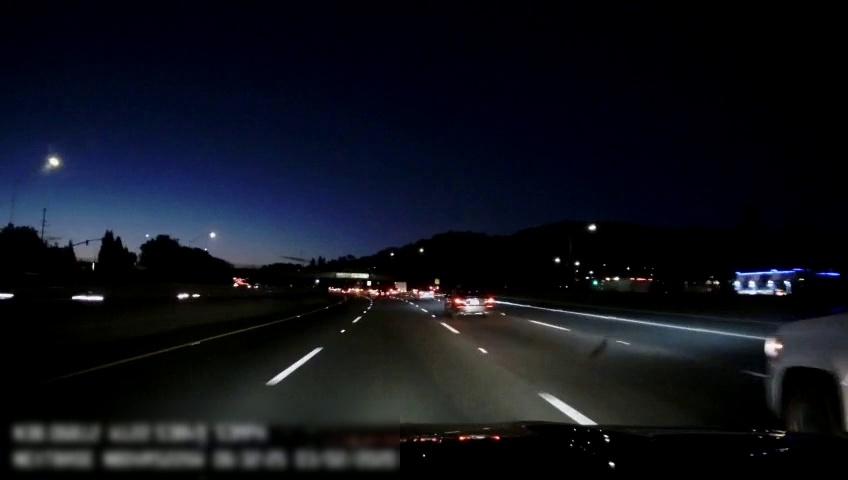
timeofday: Night
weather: Other
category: Drivable Space
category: Vehicles | Other LV
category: Vehicles | Truck
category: Vehicles | Car
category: Vehicles | Car
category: Vehicles | Other LV
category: Vehicles | Car
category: Vehicles | Car
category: Lanes | Alternate Lane
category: Lanes | Current Lane
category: Lanes | Current Lane
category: Lanes | Alternate Lane
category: Lanes | Alternate Lane
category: Lanes | Alternate Lane